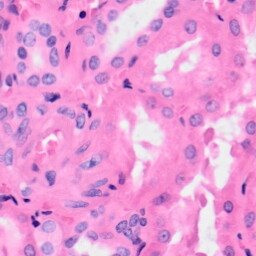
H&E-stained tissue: Kidney